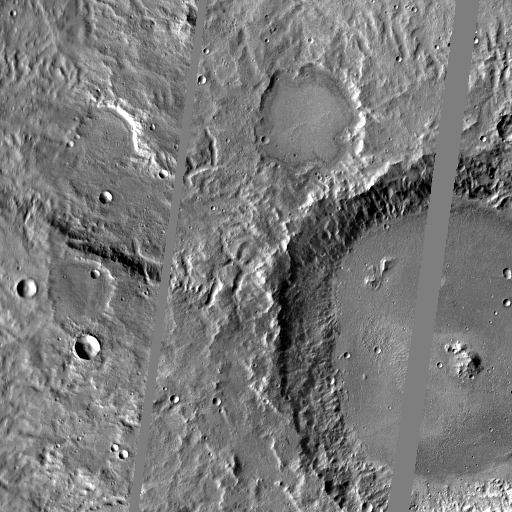
Crater classes present: Background, Other, Buried